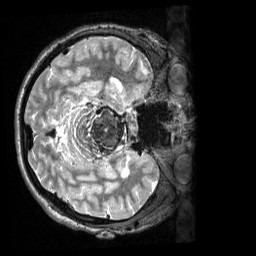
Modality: T2w
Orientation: axial
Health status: healthy
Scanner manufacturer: siemens
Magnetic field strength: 3 T
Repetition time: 3.2 s
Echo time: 0.565 s